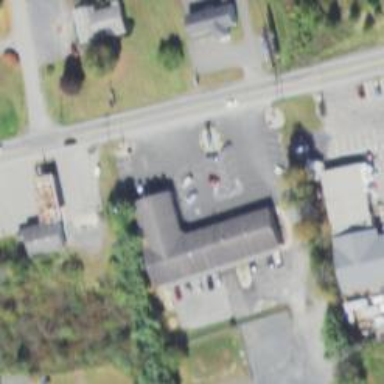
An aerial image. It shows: Animal shelter.